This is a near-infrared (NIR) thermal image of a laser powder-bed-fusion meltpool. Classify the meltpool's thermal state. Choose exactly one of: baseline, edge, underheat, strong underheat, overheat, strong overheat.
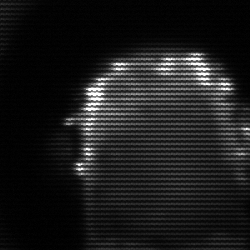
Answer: baseline